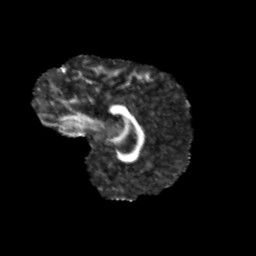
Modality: FA
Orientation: sagittal
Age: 11
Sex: male
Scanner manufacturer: siemens
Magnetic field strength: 3 T
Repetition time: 3.8 s
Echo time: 0.07 s